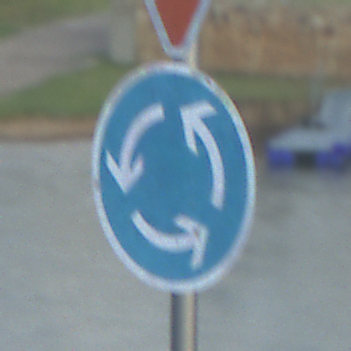
Verkehrszeichen: Kreisverkehr
Zusatzzeichen oben: VorfahrtGewaehren
Umgebung: Outdoor, RoadRail
Tageszeit: SunriseSunset
Wetter: PartlyCloudy
Licht: Natural
Jahreszeit: NotSpecified
Kontrast: LowContrast